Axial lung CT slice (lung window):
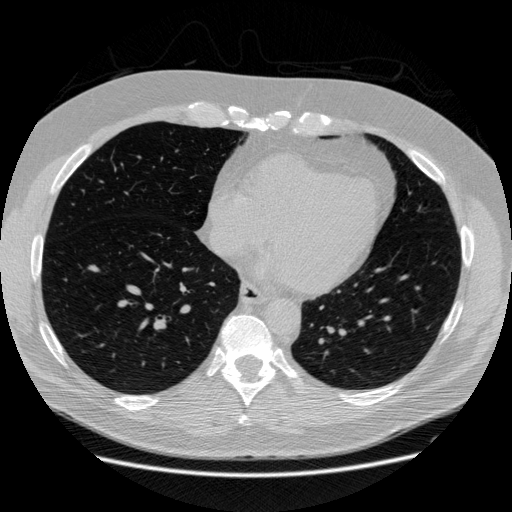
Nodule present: no